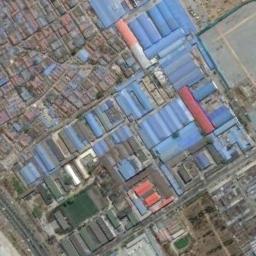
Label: industrial_area